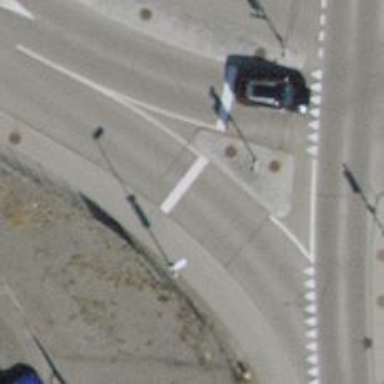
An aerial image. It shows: Road with traffic signals.